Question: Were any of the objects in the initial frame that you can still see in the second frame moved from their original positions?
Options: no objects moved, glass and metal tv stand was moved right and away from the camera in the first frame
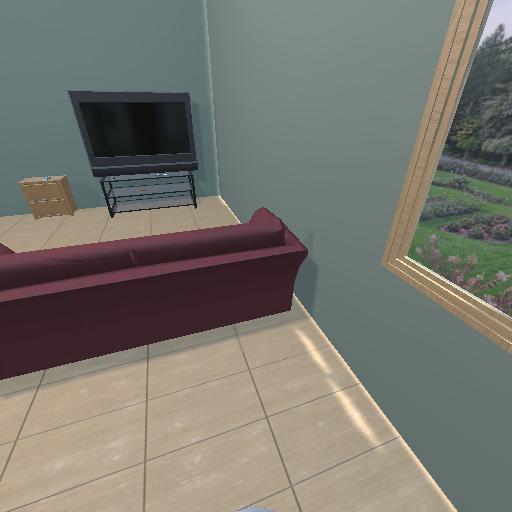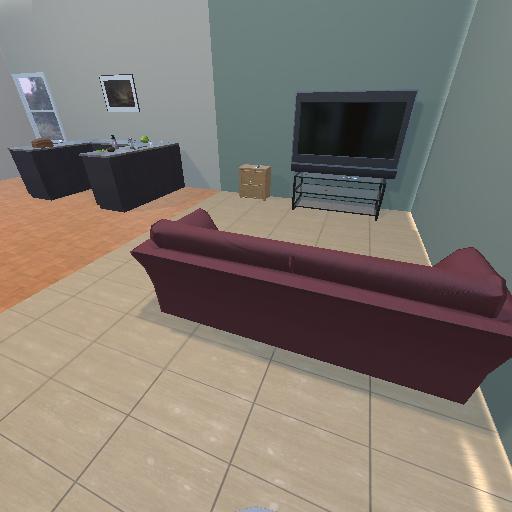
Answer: no objects moved